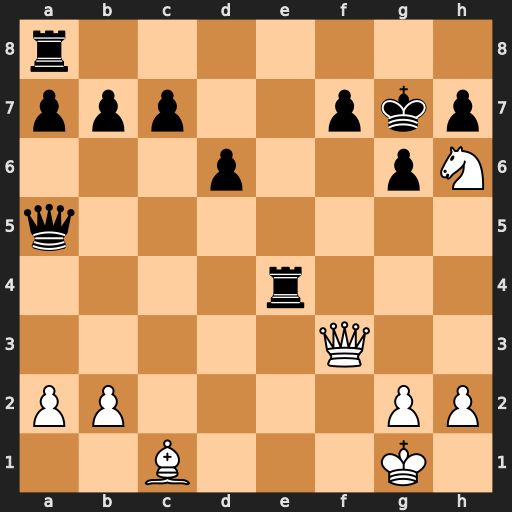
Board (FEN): r7/ppp2pkp/3p2pN/q7/4r3/5Q2/PP4PP/2B3K1
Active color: w
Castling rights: -
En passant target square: -
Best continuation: Qxf7+ Kh8 Qf6#